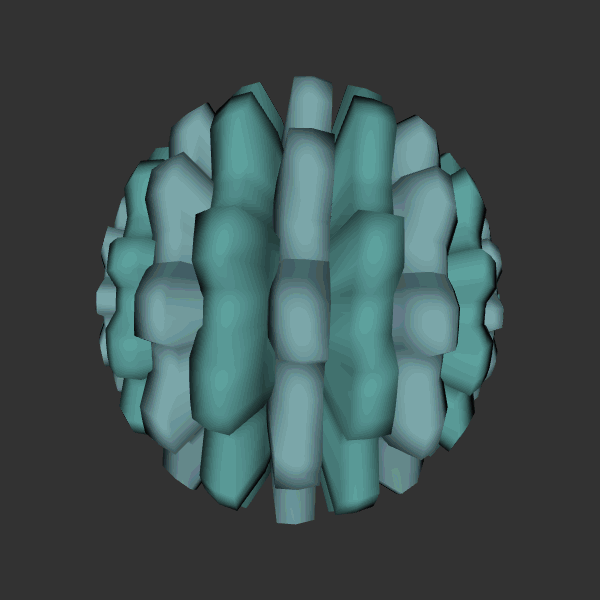
Background: dark